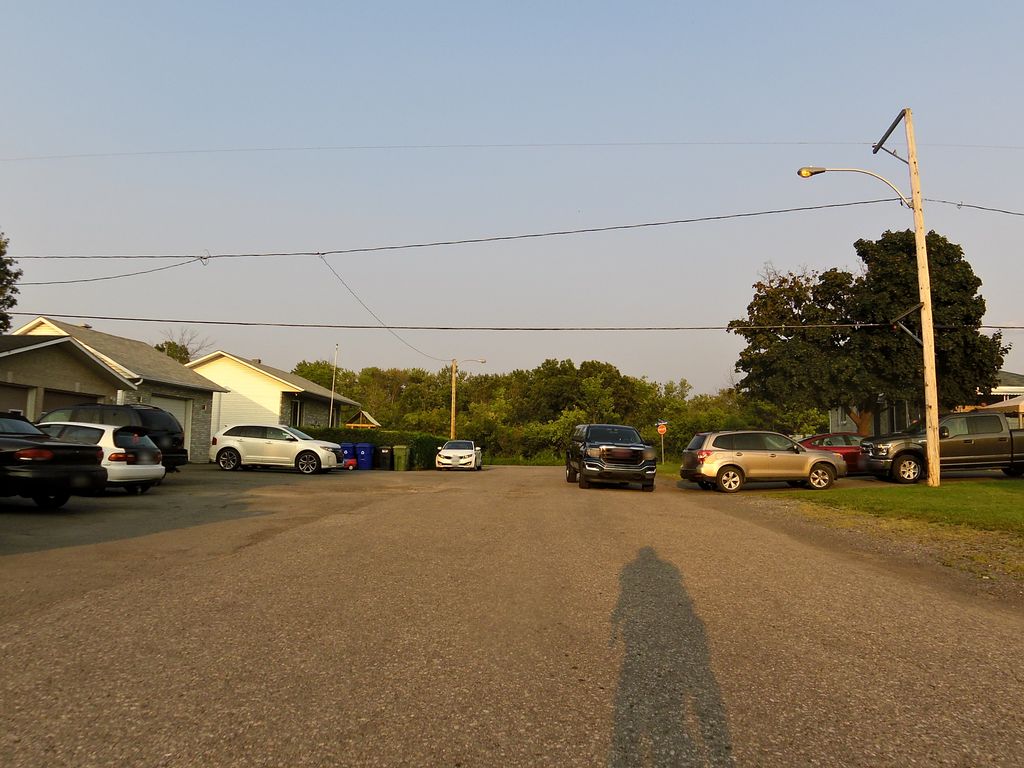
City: ottawa-gatineau